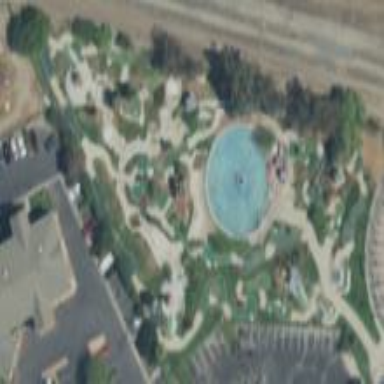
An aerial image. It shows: Miniature golf leisure land.